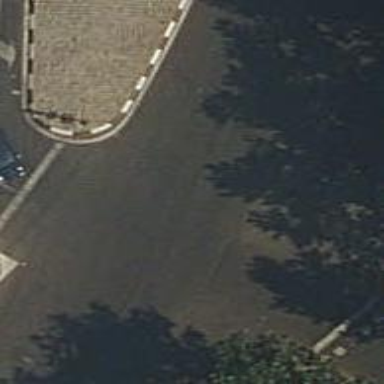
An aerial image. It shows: Asphalt road classified as tertiary.